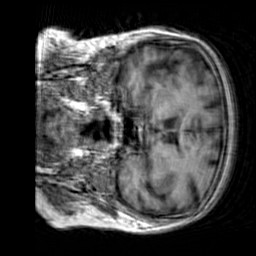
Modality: T1w
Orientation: coronal
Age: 67
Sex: female
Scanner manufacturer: siemens
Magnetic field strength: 3 T
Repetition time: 2.3 s
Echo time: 0.00303 s